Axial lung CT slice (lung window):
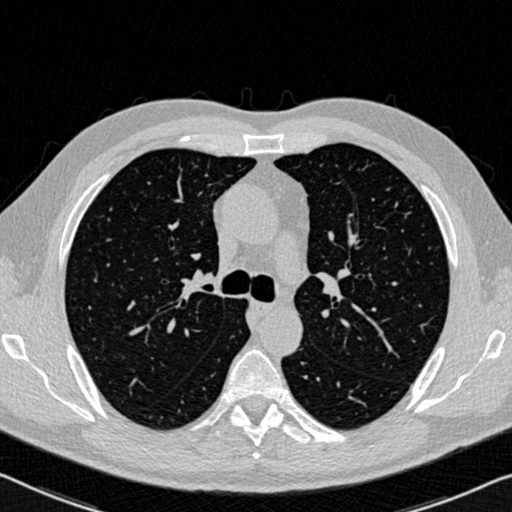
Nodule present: no